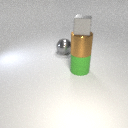
large brown metal cylinder below small gray rubber cube